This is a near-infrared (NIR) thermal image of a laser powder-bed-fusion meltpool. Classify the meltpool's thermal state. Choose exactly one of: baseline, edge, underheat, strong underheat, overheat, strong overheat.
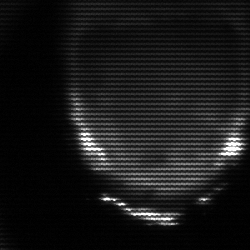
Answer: edge